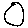
Label: circle